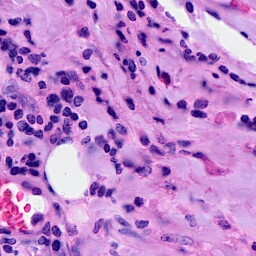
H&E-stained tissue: Breast